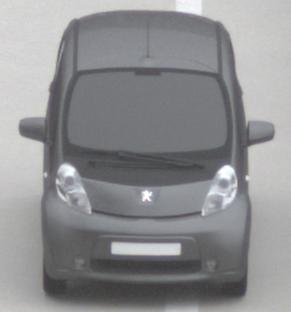
Make: Peugeot
Model: iOn
Detailed model: iOn
Model produced from: 2010/12
Model produced until: 2013/02
Doors: 5
Color: gray
Road condition: dry road
Daytime: midday
Contrast: low contrast